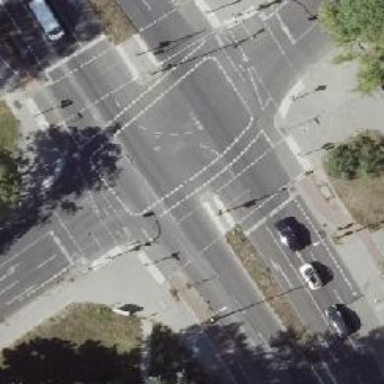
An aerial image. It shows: Secondary road with asphalt surface. It has separate sidewalks and cycle lanes on both sides.